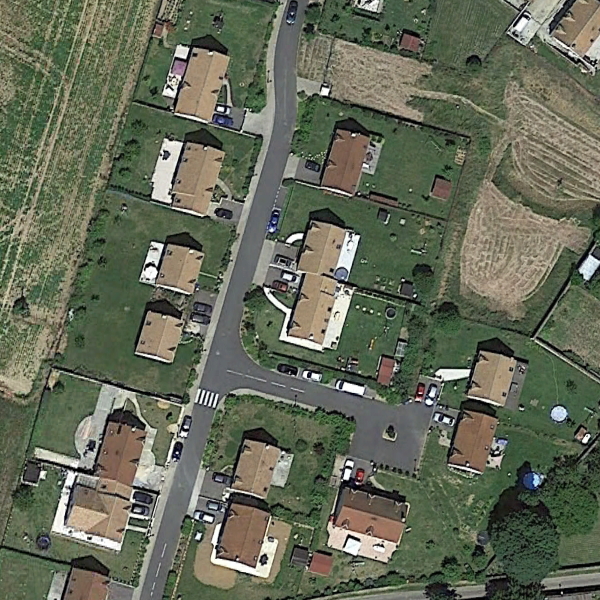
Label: MediumResidential